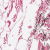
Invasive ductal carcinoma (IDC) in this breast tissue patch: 0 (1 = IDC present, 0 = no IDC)